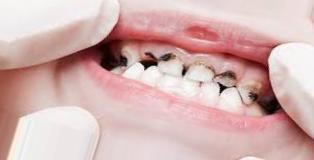
Condition: Caries